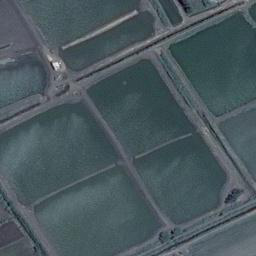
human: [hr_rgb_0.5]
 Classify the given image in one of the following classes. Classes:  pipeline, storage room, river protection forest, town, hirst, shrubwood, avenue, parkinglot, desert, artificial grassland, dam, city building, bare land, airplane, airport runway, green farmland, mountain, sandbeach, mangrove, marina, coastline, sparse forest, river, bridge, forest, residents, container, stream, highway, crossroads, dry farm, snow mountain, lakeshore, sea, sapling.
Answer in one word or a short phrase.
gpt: green farmland